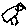
Label: bird